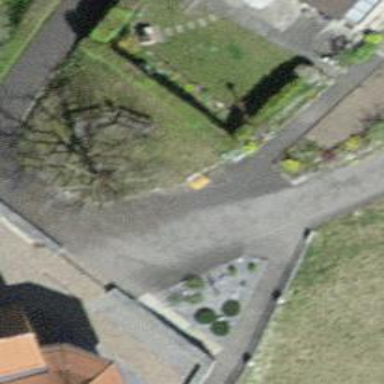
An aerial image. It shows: Brown bench in the vicinity.